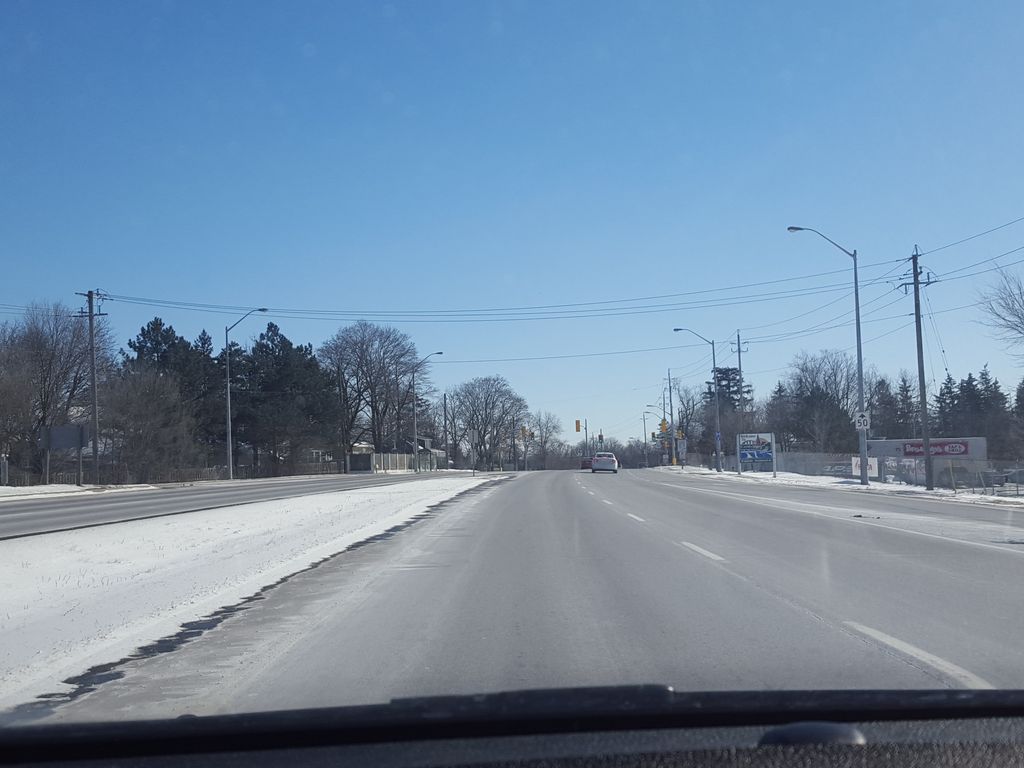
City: kitchener-waterloo